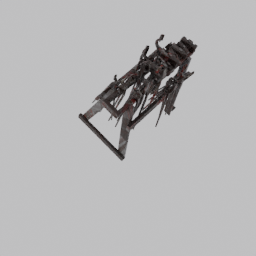
Label: tools